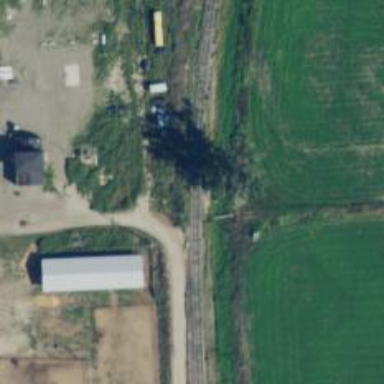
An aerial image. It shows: Disused railway.